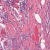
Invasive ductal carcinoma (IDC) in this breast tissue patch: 1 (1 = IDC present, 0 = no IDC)